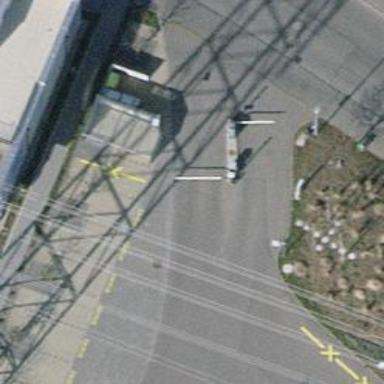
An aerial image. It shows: Lift gate barrier.